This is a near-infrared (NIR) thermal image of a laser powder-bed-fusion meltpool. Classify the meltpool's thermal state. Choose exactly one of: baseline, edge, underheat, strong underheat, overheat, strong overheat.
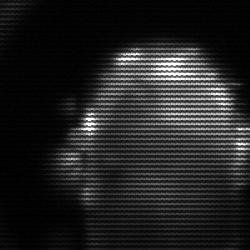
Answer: baseline